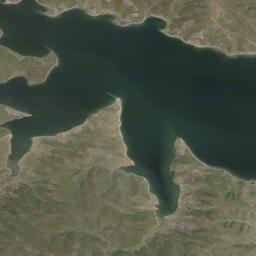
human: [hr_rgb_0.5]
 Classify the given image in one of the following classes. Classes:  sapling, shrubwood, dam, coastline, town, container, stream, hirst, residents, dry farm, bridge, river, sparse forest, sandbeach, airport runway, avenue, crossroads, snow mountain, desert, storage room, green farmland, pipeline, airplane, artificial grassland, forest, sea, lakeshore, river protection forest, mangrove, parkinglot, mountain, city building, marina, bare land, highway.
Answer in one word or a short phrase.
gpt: river